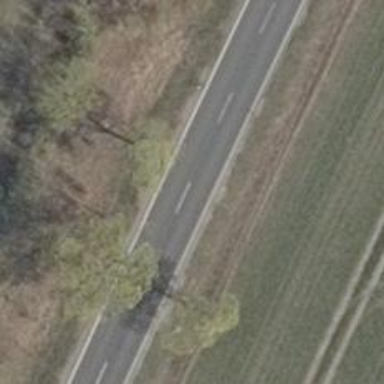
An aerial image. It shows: Secondary road with asphalt surface.